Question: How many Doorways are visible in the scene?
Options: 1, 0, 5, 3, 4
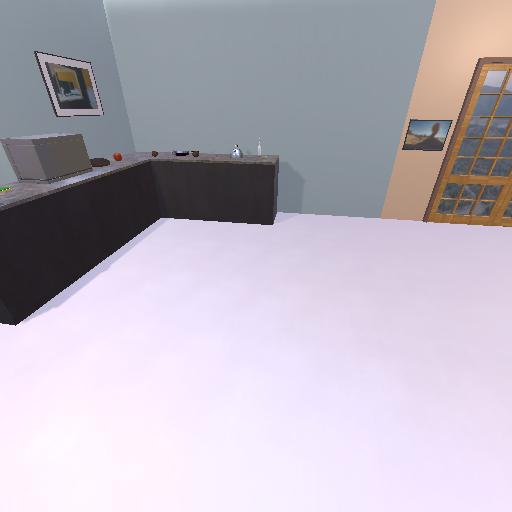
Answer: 1